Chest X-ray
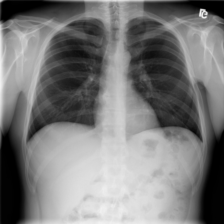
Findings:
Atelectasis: negative
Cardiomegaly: negative
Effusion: negative
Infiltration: negative
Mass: negative
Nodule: negative
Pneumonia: negative
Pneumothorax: negative
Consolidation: negative
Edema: negative
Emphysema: negative
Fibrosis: negative
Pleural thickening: negative
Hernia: negative